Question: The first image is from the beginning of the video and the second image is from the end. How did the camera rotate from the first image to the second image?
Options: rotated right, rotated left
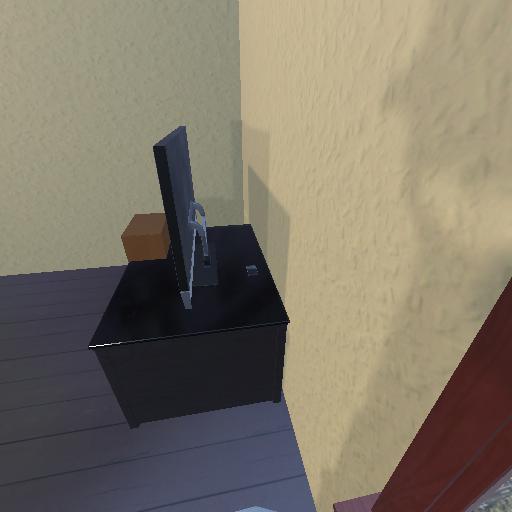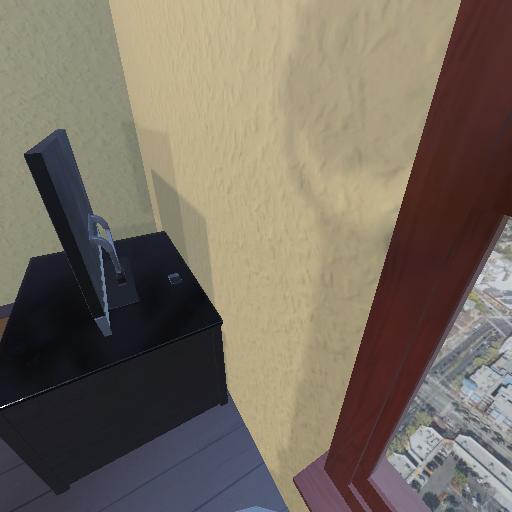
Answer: rotated right